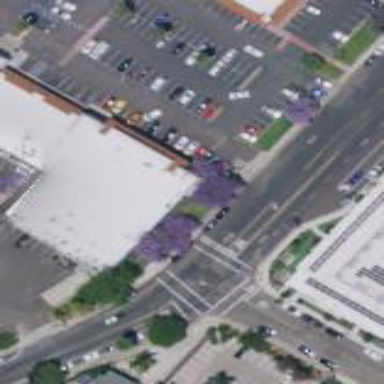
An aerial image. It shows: Commercial building.